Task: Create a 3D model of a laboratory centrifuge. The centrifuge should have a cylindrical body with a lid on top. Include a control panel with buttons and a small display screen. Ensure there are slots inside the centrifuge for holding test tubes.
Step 629:
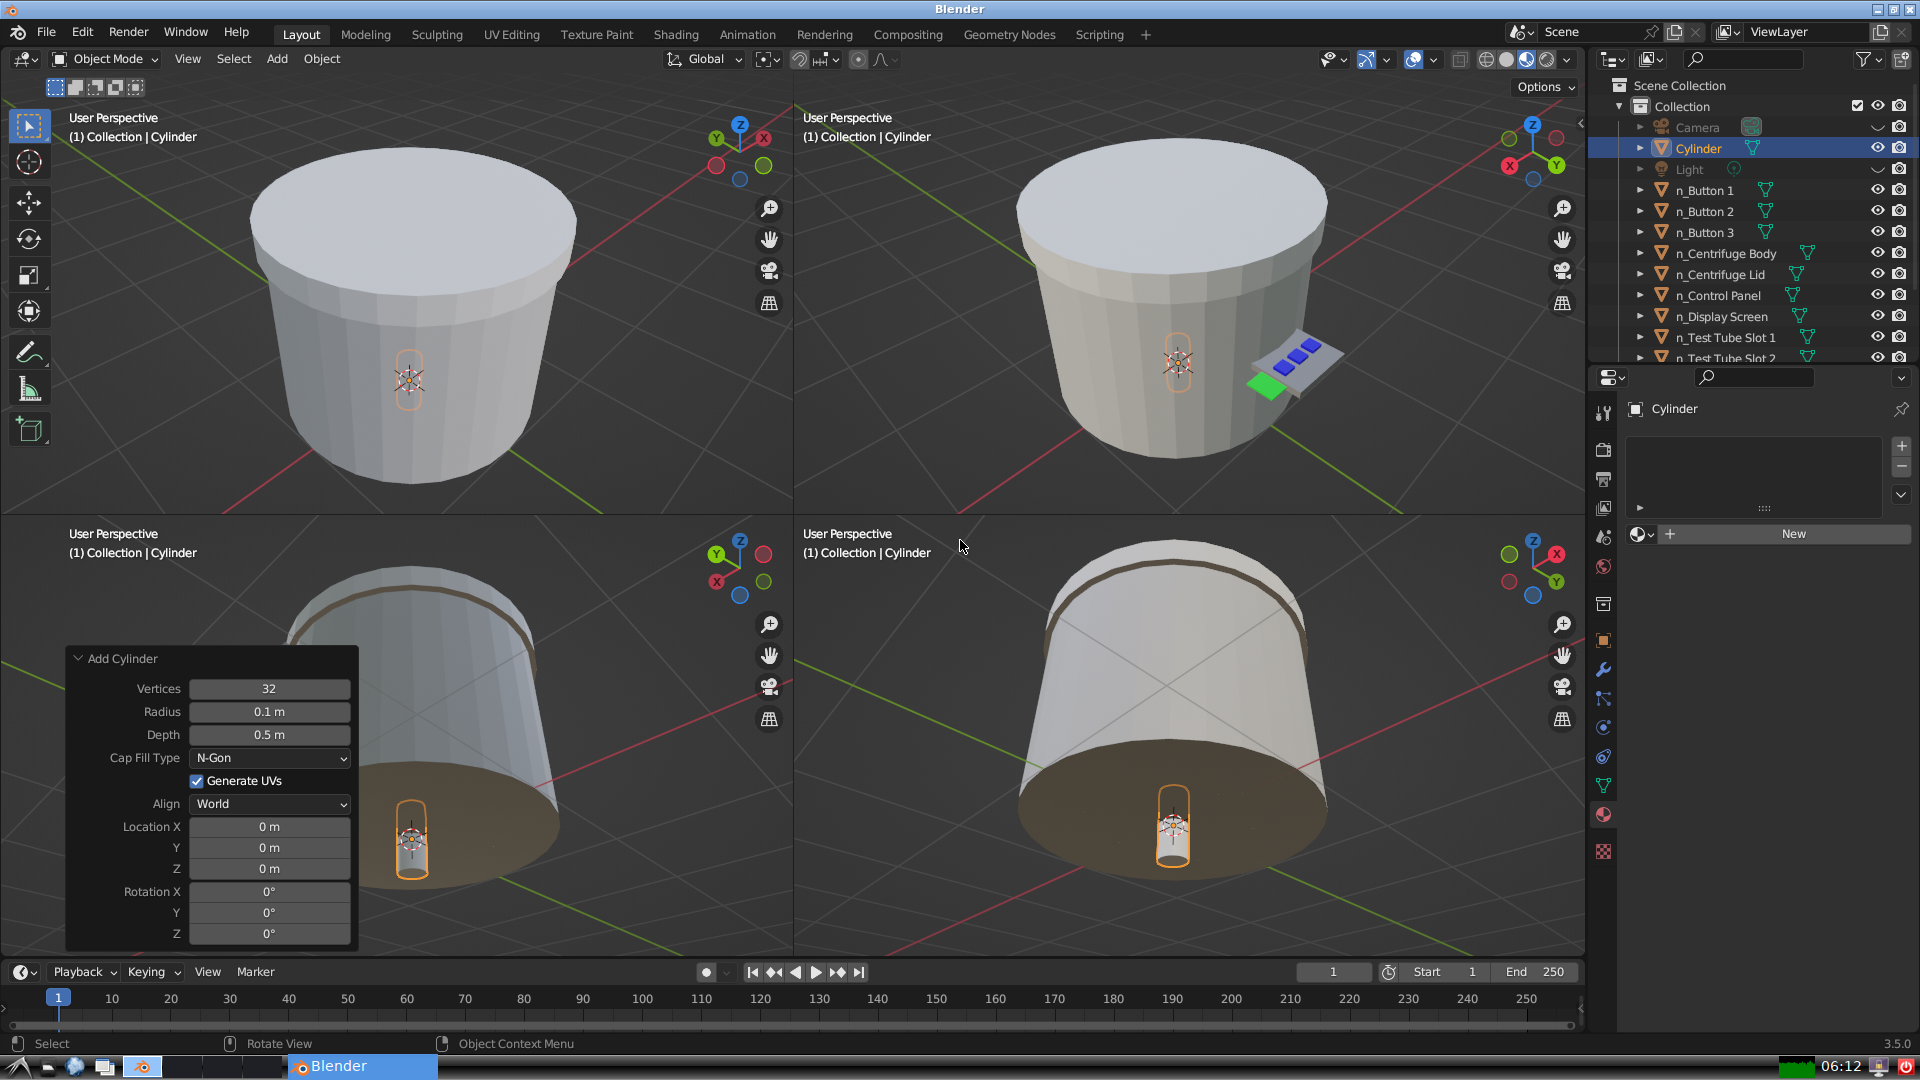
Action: {"key_press": ['Ctrl, Home']}